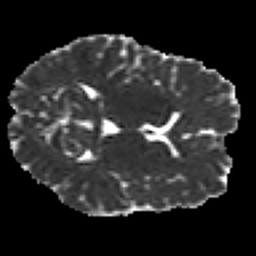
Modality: MD
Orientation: axial
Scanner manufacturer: siemens
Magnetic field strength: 3 T
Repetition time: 7.8 s
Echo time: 0.09 s